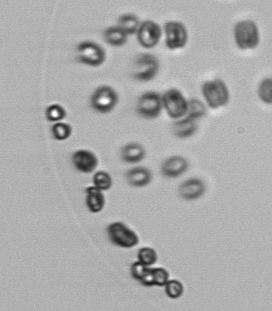
Label: Phaeocystis